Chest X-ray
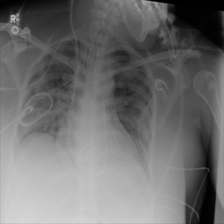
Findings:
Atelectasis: negative
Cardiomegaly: negative
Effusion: negative
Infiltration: negative
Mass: negative
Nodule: negative
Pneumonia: negative
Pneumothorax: negative
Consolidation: negative
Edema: negative
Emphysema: negative
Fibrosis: negative
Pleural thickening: negative
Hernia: negative